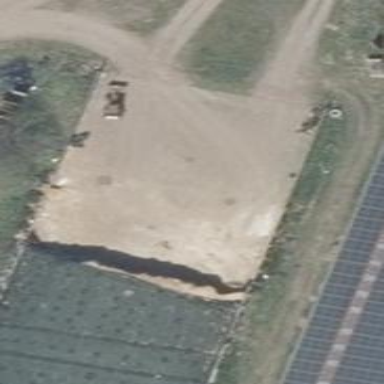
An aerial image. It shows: Bunker silo.